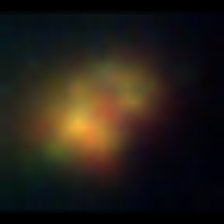
Taxon: NanoPlankton
Group: Other